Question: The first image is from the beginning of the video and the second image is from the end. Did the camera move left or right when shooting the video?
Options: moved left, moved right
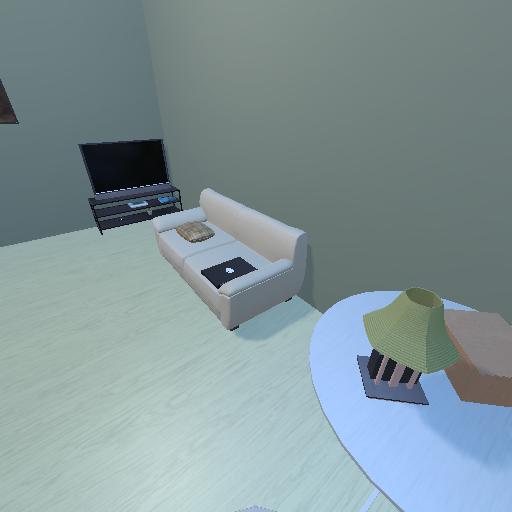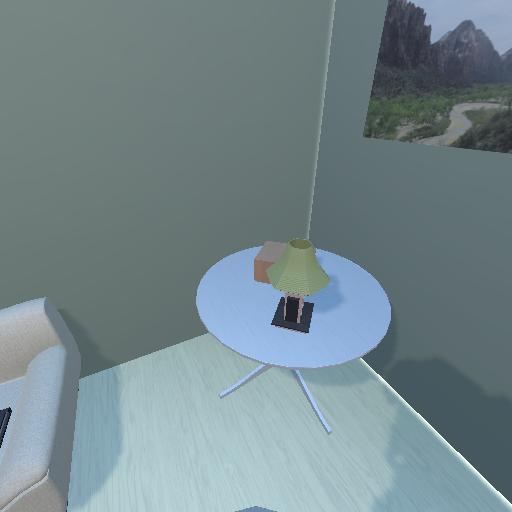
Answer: moved left